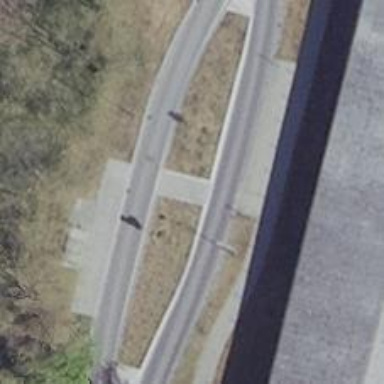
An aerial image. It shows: Crossing on the road with traffic calming island.